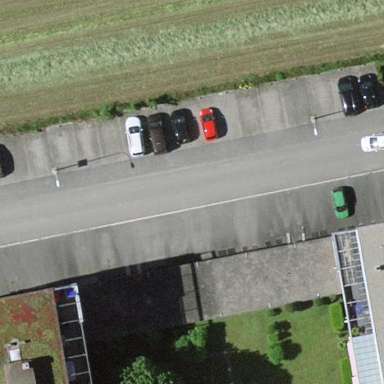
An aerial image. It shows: Street-side parking area.